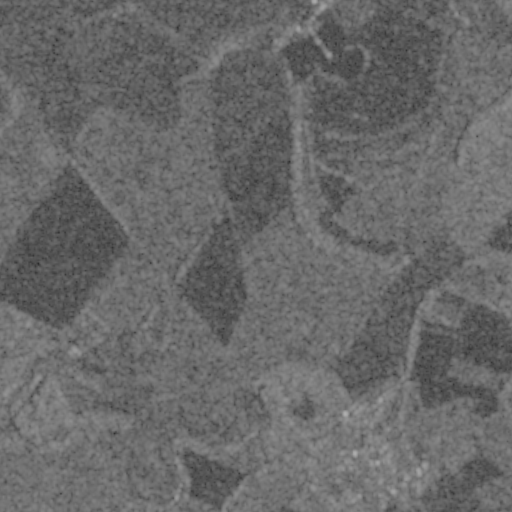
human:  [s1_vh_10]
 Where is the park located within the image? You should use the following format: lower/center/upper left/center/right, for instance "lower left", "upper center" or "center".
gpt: The park is located in the lower right of the image.
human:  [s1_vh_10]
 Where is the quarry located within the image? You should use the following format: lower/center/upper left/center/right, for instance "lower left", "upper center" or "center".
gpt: The quarry is located in the upper right of the image.
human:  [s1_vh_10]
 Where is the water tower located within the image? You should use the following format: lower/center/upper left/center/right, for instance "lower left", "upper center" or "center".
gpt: The water tower is located in the lower right of the image.
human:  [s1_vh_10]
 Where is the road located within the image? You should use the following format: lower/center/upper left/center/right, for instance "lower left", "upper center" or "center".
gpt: There is no road in the image.

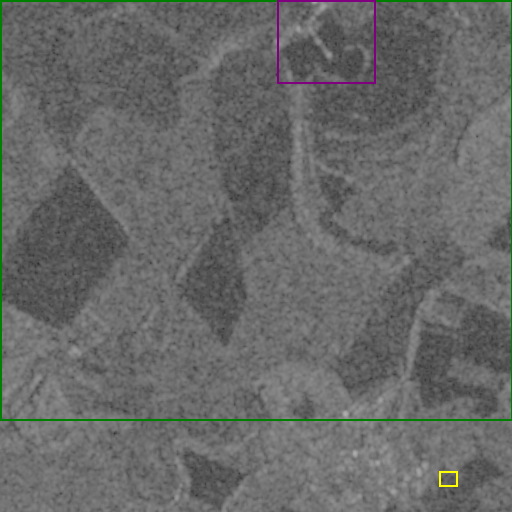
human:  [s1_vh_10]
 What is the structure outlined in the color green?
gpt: The structure outlined in green is a crop field.
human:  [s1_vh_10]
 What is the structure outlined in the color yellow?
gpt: The structure outlined in yellow is a park.
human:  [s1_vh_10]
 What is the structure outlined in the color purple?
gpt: The structure outlined in purple is a quarry.
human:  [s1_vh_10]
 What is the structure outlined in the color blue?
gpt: There is no blue outline.